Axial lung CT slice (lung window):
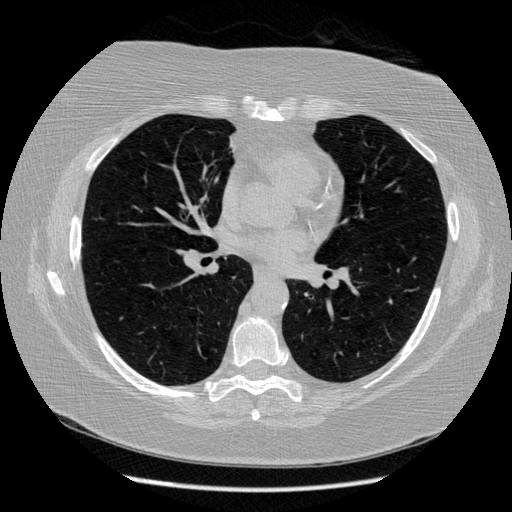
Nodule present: no